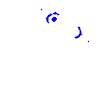
Particle: electron